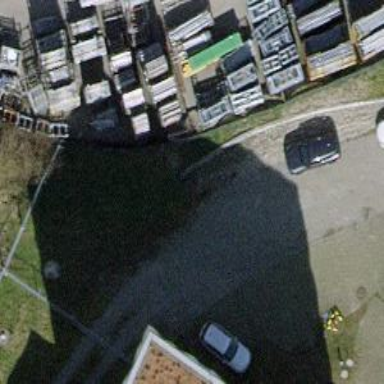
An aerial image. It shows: Fence.